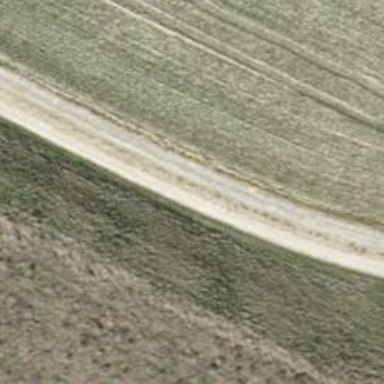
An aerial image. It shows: Track road with grade3 tracktype.